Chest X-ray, AP view. Patient: 39 years old, sex M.
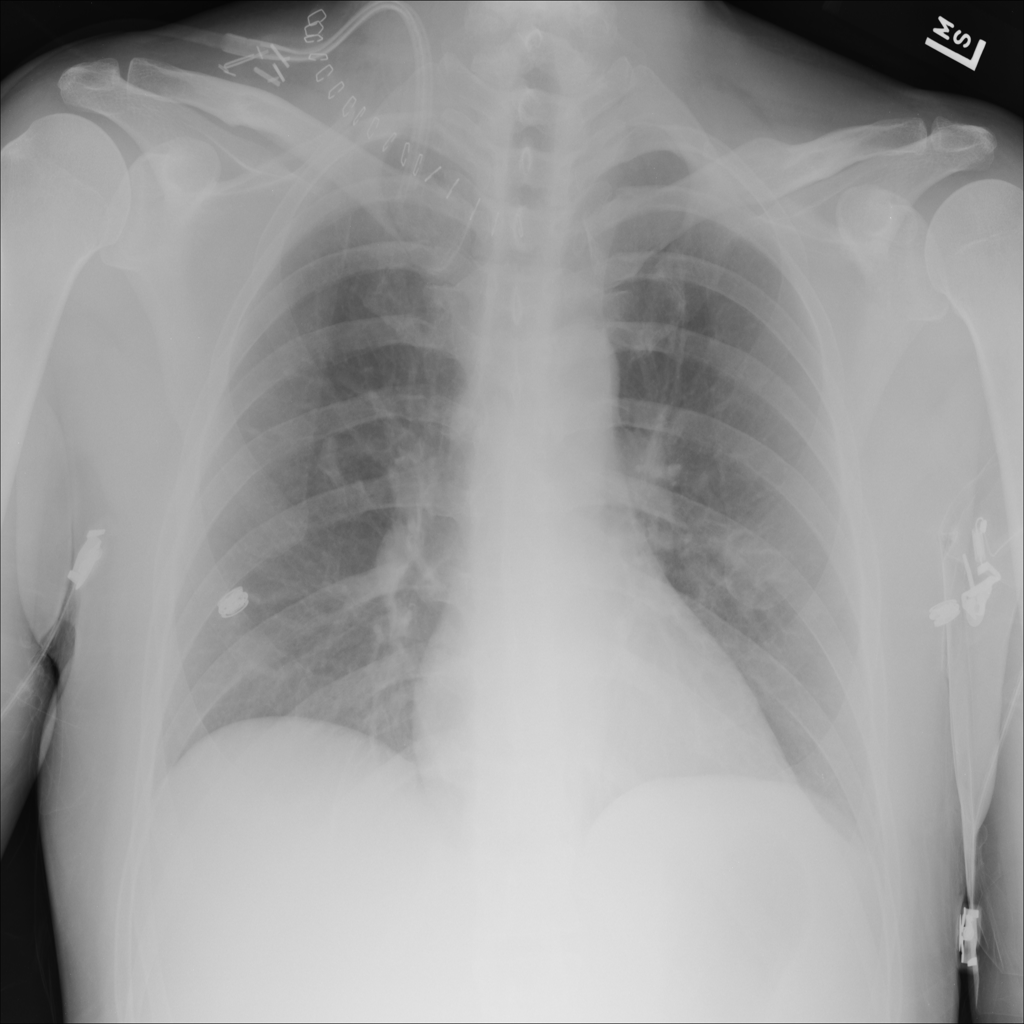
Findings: Consolidation